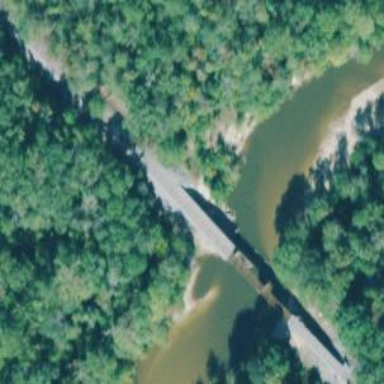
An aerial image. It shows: Bridge over railway line.